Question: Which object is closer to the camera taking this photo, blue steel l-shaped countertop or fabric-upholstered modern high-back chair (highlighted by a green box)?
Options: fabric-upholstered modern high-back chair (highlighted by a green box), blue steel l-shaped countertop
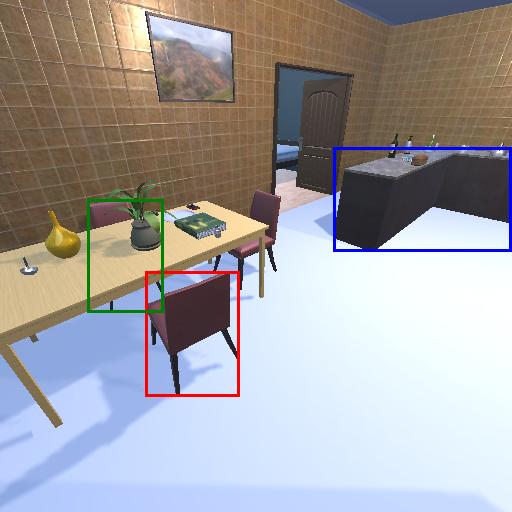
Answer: fabric-upholstered modern high-back chair (highlighted by a green box)